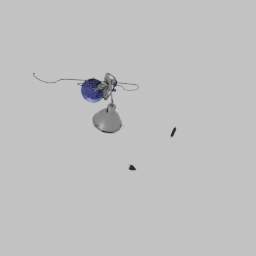
Label: lighting